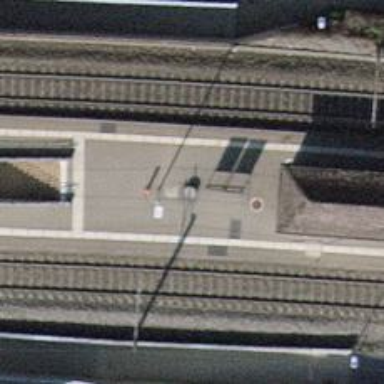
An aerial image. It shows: Railway halt station for public transport.